Field crop: maize
Growth stage: 2
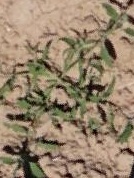
Species: atriplex